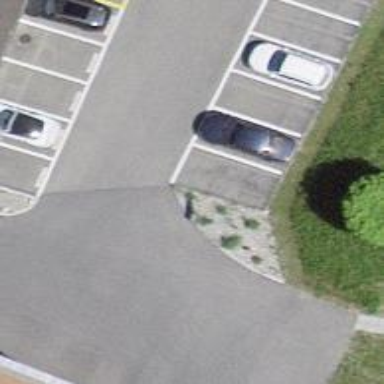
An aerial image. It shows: Charging station.